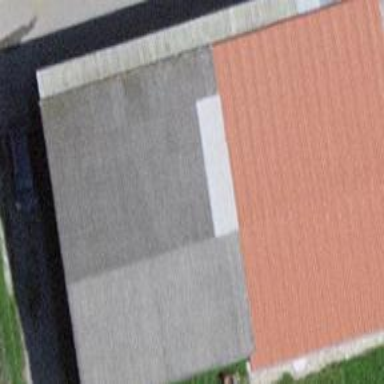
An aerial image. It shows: Garage building.